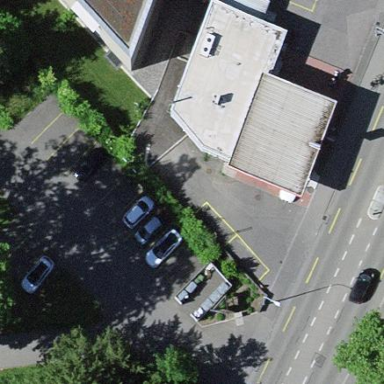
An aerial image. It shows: Retail building.